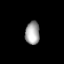
Tissue: lung
Cell type: Endothelial cells
Senescence score: 0.5628
Nuclear area (px): 323
Mean DAPI intensity: 164.139